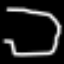
Label: octagon